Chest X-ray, AP view. Patient: 24 years old, sex M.
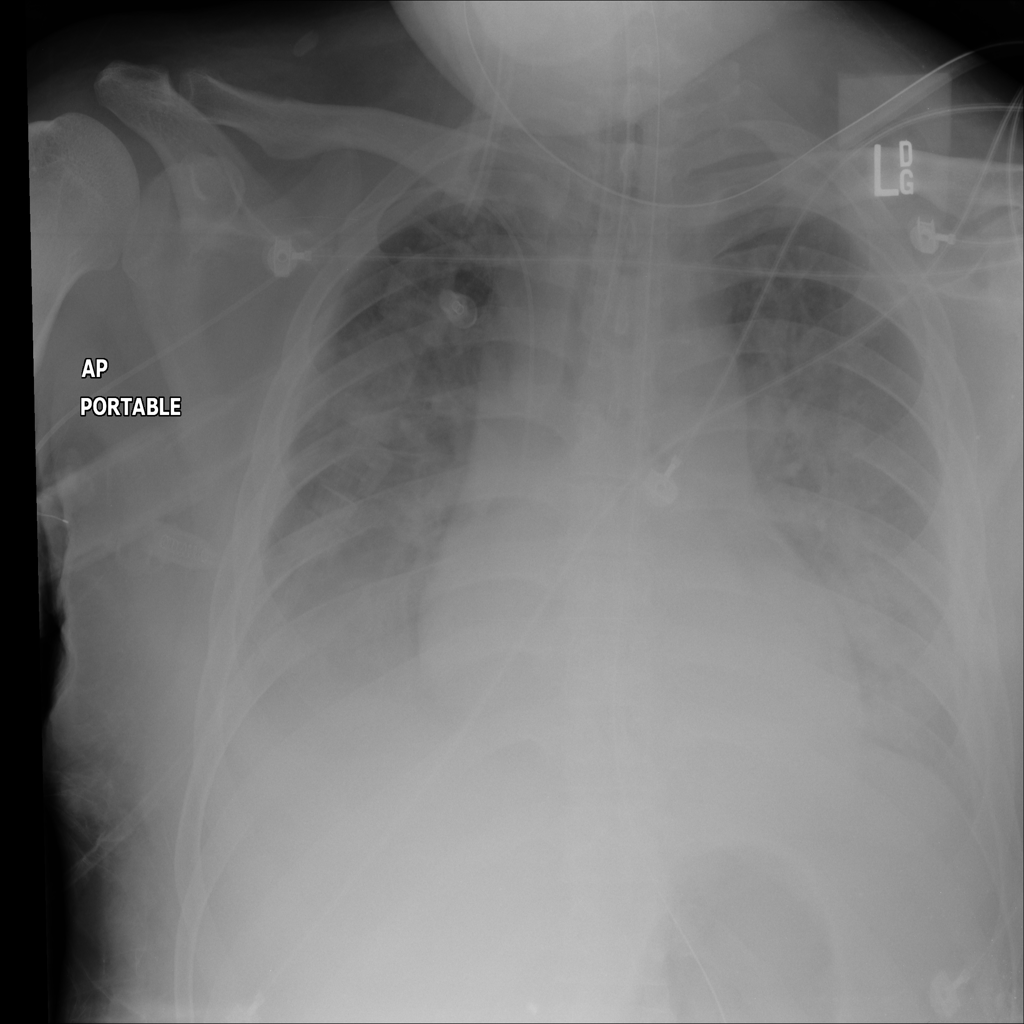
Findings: Atelectasis, Cardiomegaly, Consolidation, Edema, Effusion, Infiltration, Mass